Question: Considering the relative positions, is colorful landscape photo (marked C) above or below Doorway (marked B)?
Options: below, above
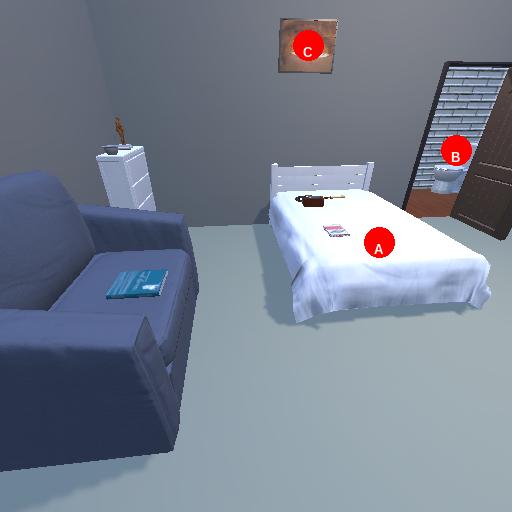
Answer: below